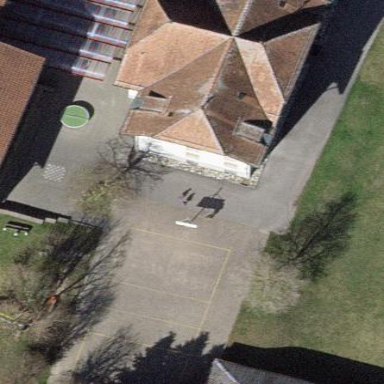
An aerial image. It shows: Basketball court on pitch.